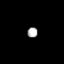
Tissue: lung
Cell type: Endothelial cells
Senescence score: 0.6609
Nuclear area (px): 106
Mean DAPI intensity: 171.991